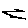
Label: zigzag